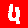
Digit: 4